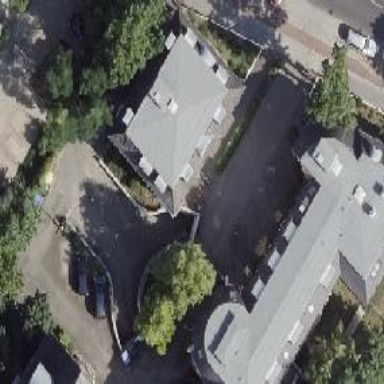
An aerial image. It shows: Parking entrance.